Question: I want to show data in table layout. Number of data is dynamic, so I need to implement dynamic rows in table. For this purpose I want to show 4 TextView in a single row.
Currently, I am able to show data in table and with four TextView, but I want some spaces between all four EditText, but unable to do it.
Here is my code
'''
for(ItemRow row : this.getRows()) {
if(row != null) {
// delcare a new row
newRow = new TableRow(this);
newRow.setLayoutParams(new LayoutParams(
LayoutParams.FILL_PARENT,
LayoutParams.WRAP_CONTENT));
newRow.setPadding(0, 2, 0, 2);
column1 = new TextView(this);
column2 = new TextView(this);
column3 = new TextView(this);
column4 = new TextView(this);
column1.setTextColor(Color.BLACK);
column2.setTextColor(Color.BLACK);
column3.setTextColor(Color.BLACK);
column4.setTextColor(Color.BLACK);
column1.setSingleLine(false);
column2.setSingleLine(false);
column3.setSingleLine(false);
column4.setSingleLine(false);
if(row.getColumnOne() != null){
column1.setText(row.getColumnOne());
}
if(row.getColumnTwo() != null) {
column2.setText(row.getColumnTwo());
}
if(row.getColumnThree() != null) {
column3.setText(row.getColumnThree());
}
if(row.getColumnFour() != null) {
column4.setText(row.getColumnFour());
}
//Now add a row
newRow.addView(column1);
newRow.addView(column2);
newRow.addView(column3);
newRow.addView(column4);
//Add row to table
table.addView(newRow, new TableLayout.LayoutParams(
LayoutParams.FILL_PARENT,
LayoutParams.WRAP_CONTENT));
}
}
'''
And here is my output :

I need spaces between columns. How can I do it?
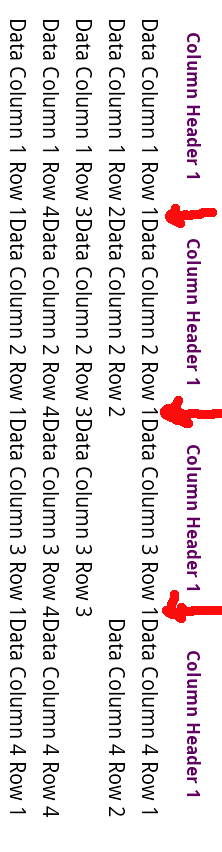
Answer: Set padding left 5dp for every textveiw widget like 'android:paddingLeft="5dp"'